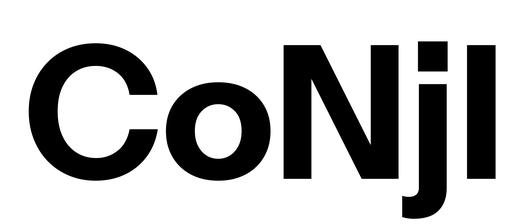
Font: InstrumentSans_Bold